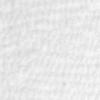
Label: no_change